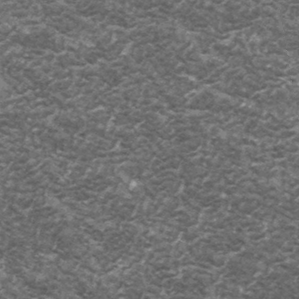
Label: frost